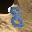
Label: 8